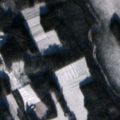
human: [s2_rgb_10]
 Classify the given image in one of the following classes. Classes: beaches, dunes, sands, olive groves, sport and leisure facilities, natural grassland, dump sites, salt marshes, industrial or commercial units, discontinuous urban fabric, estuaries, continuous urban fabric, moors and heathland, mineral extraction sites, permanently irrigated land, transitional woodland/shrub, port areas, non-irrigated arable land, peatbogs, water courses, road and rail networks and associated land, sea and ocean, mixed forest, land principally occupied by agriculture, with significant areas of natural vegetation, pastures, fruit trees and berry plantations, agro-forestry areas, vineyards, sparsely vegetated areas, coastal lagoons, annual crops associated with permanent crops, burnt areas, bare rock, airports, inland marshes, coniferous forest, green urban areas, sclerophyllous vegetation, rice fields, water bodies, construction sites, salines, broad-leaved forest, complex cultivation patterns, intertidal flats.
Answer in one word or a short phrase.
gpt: non-irrigated arable land, coniferous forest, mixed forest, transitional woodland/shrub, peatbogs